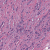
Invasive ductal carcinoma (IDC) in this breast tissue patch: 0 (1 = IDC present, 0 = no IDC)